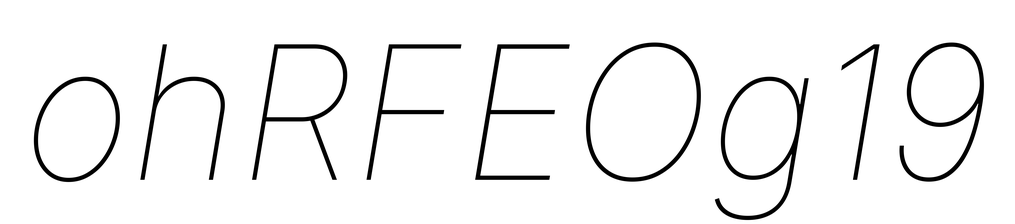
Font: Inter-Italic_Thin_Italic